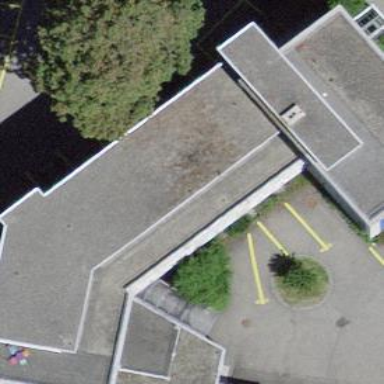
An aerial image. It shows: Commercial building.